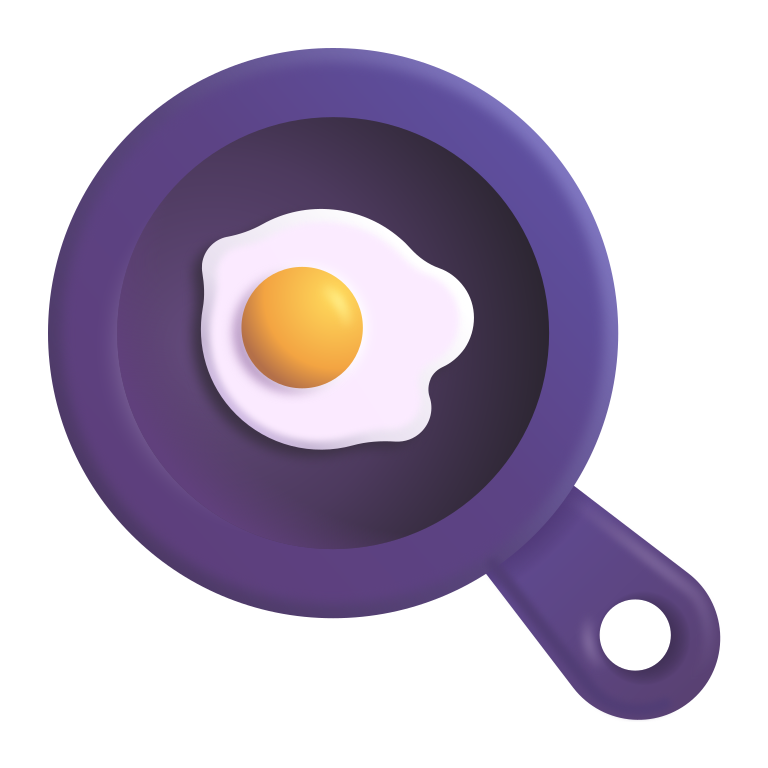
cooking color